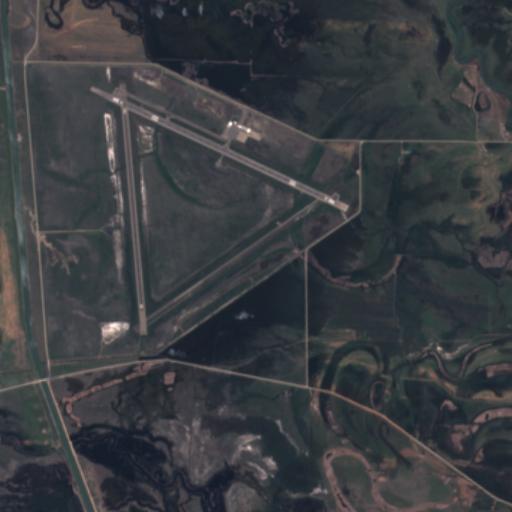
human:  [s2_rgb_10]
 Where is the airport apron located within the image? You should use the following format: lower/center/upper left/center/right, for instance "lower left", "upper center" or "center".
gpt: The airport apron is located in the upper center of the image.
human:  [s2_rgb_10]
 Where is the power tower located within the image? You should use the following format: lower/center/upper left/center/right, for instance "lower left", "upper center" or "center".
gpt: The power tower is located in the left of the image.
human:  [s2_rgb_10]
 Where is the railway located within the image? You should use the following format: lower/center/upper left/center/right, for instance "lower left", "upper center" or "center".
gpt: The railway is located in the right of the image.
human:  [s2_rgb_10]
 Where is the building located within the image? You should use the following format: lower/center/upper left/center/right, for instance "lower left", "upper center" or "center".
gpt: There is no building in the image.